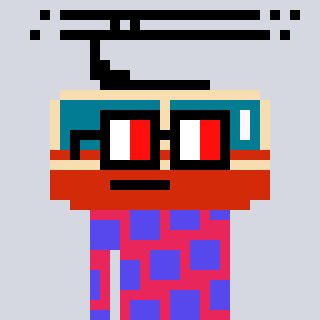
a pixel art character with square glasses with black frames and red eyes, a tram wagon-shaped head and a redpinkish-colored body on a cool background